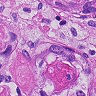
Metastatic tissue present: yes